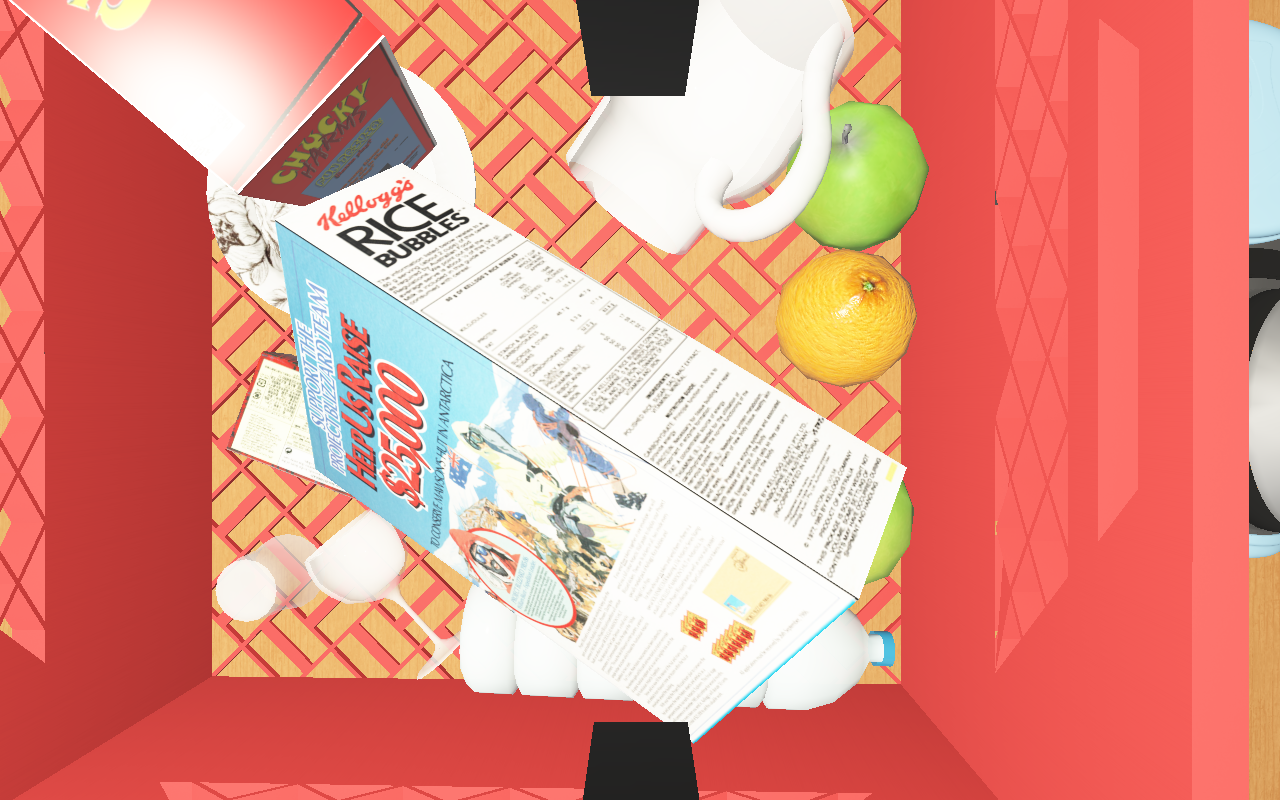
Objects in the scene:
orange
plate
jam jar
cereal box
cereal box
biscuit box